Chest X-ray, AP view. Patient: 9 years old, sex F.
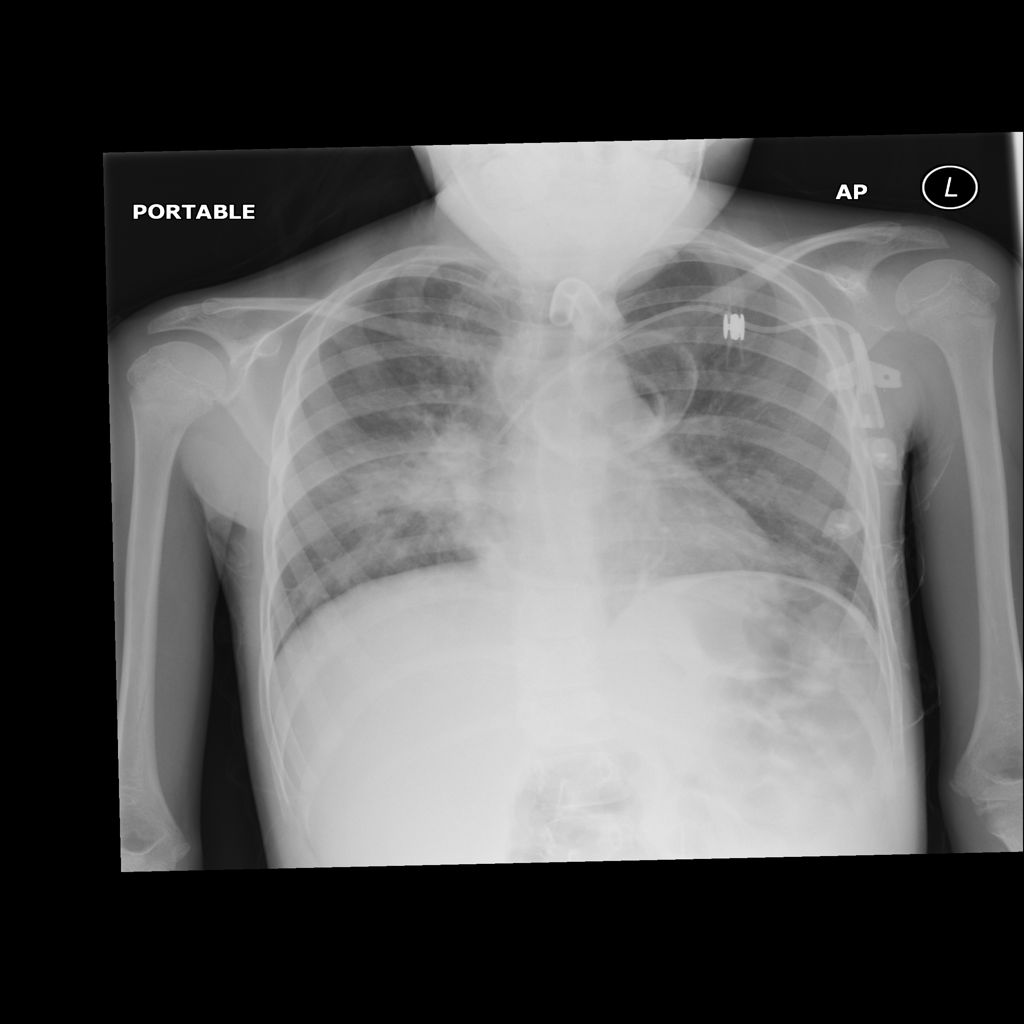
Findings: Infiltration, Mass